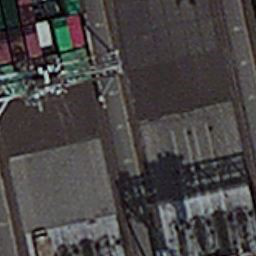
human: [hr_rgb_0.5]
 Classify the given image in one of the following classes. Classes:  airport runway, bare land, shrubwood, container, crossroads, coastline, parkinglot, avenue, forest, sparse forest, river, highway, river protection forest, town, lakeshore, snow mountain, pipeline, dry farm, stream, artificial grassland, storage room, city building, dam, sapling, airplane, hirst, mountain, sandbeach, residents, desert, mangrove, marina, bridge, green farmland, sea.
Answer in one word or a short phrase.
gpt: container